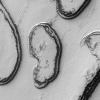
Atmospheric dust classification: not_dusty